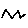
Label: zigzag